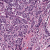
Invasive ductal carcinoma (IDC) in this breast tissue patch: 1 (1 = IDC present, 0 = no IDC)